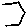
Label: hexagon